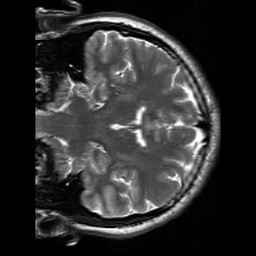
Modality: T2w
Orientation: coronal
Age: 20
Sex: male
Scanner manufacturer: siemens
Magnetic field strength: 3 T
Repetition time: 7 s
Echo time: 0.09 s